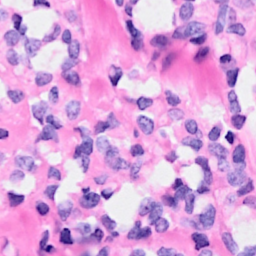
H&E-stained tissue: Breast